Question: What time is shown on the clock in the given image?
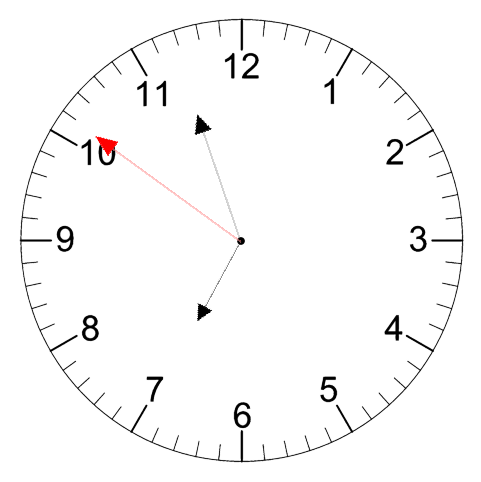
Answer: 06:56:51